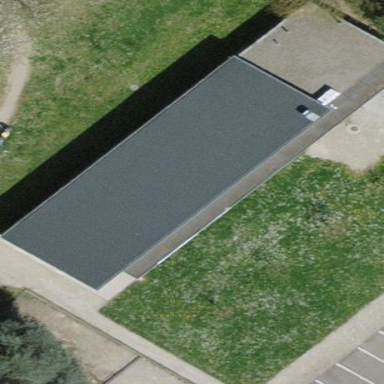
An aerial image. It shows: View of roof of building.